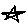
Label: star